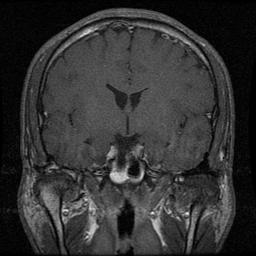
Label: pituitary